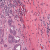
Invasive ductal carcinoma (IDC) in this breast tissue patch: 1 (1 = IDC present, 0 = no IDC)